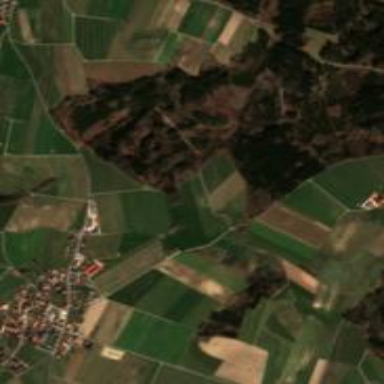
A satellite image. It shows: Picturesque farmland scene.